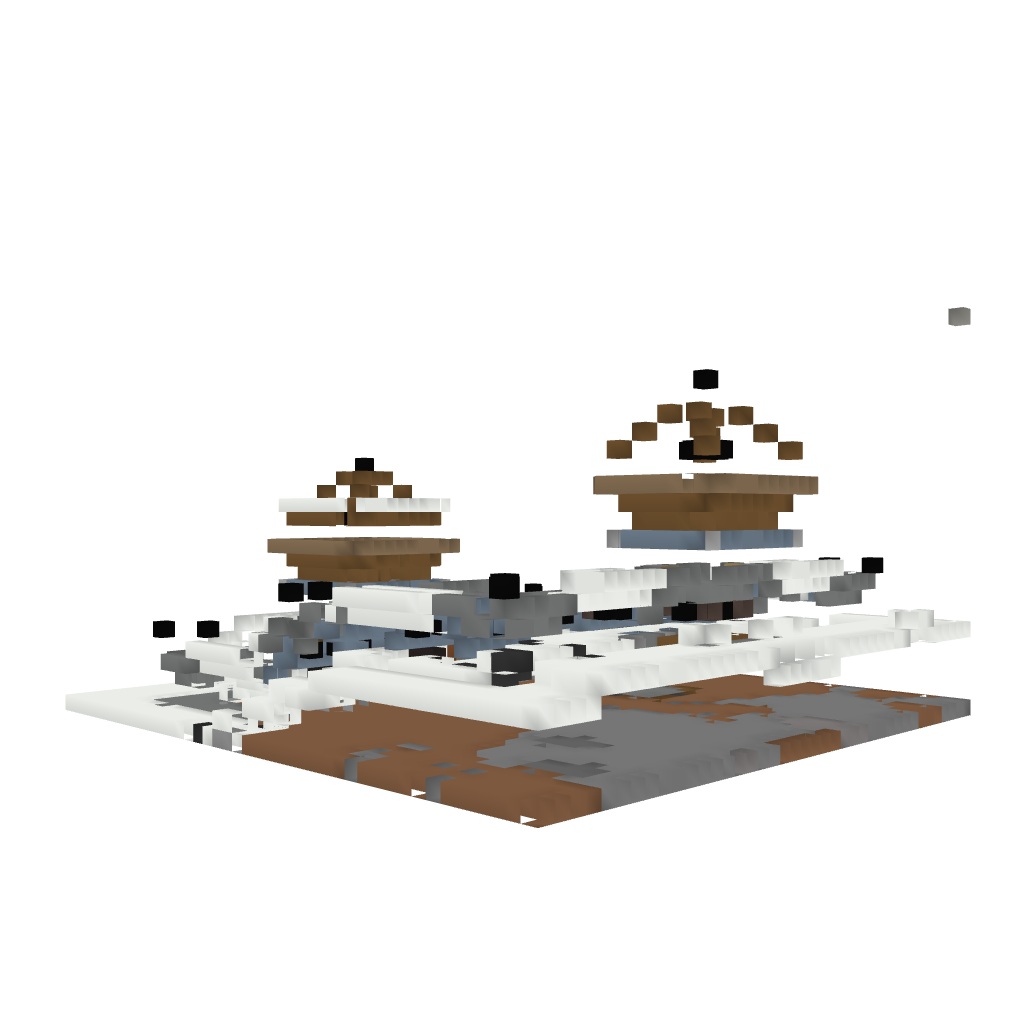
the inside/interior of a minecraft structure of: Celtia Outpost